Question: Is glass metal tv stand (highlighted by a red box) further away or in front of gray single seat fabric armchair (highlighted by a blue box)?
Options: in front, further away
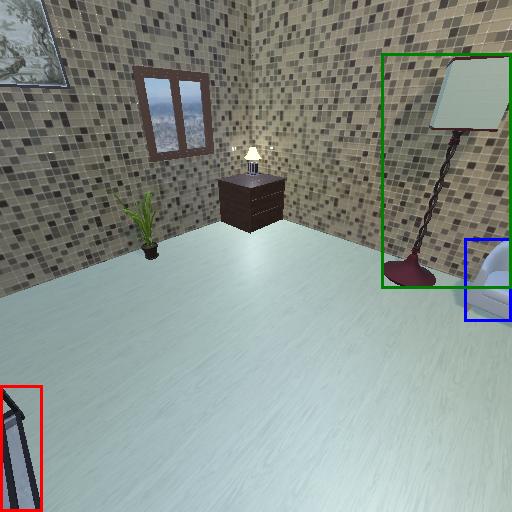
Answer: in front